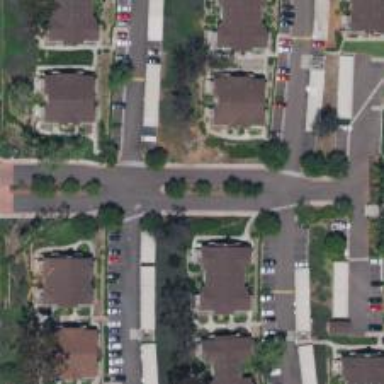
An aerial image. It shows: Living street.